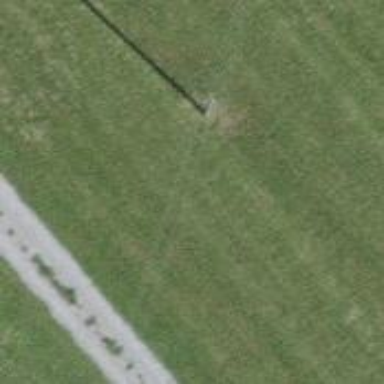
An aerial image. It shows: Power pole.